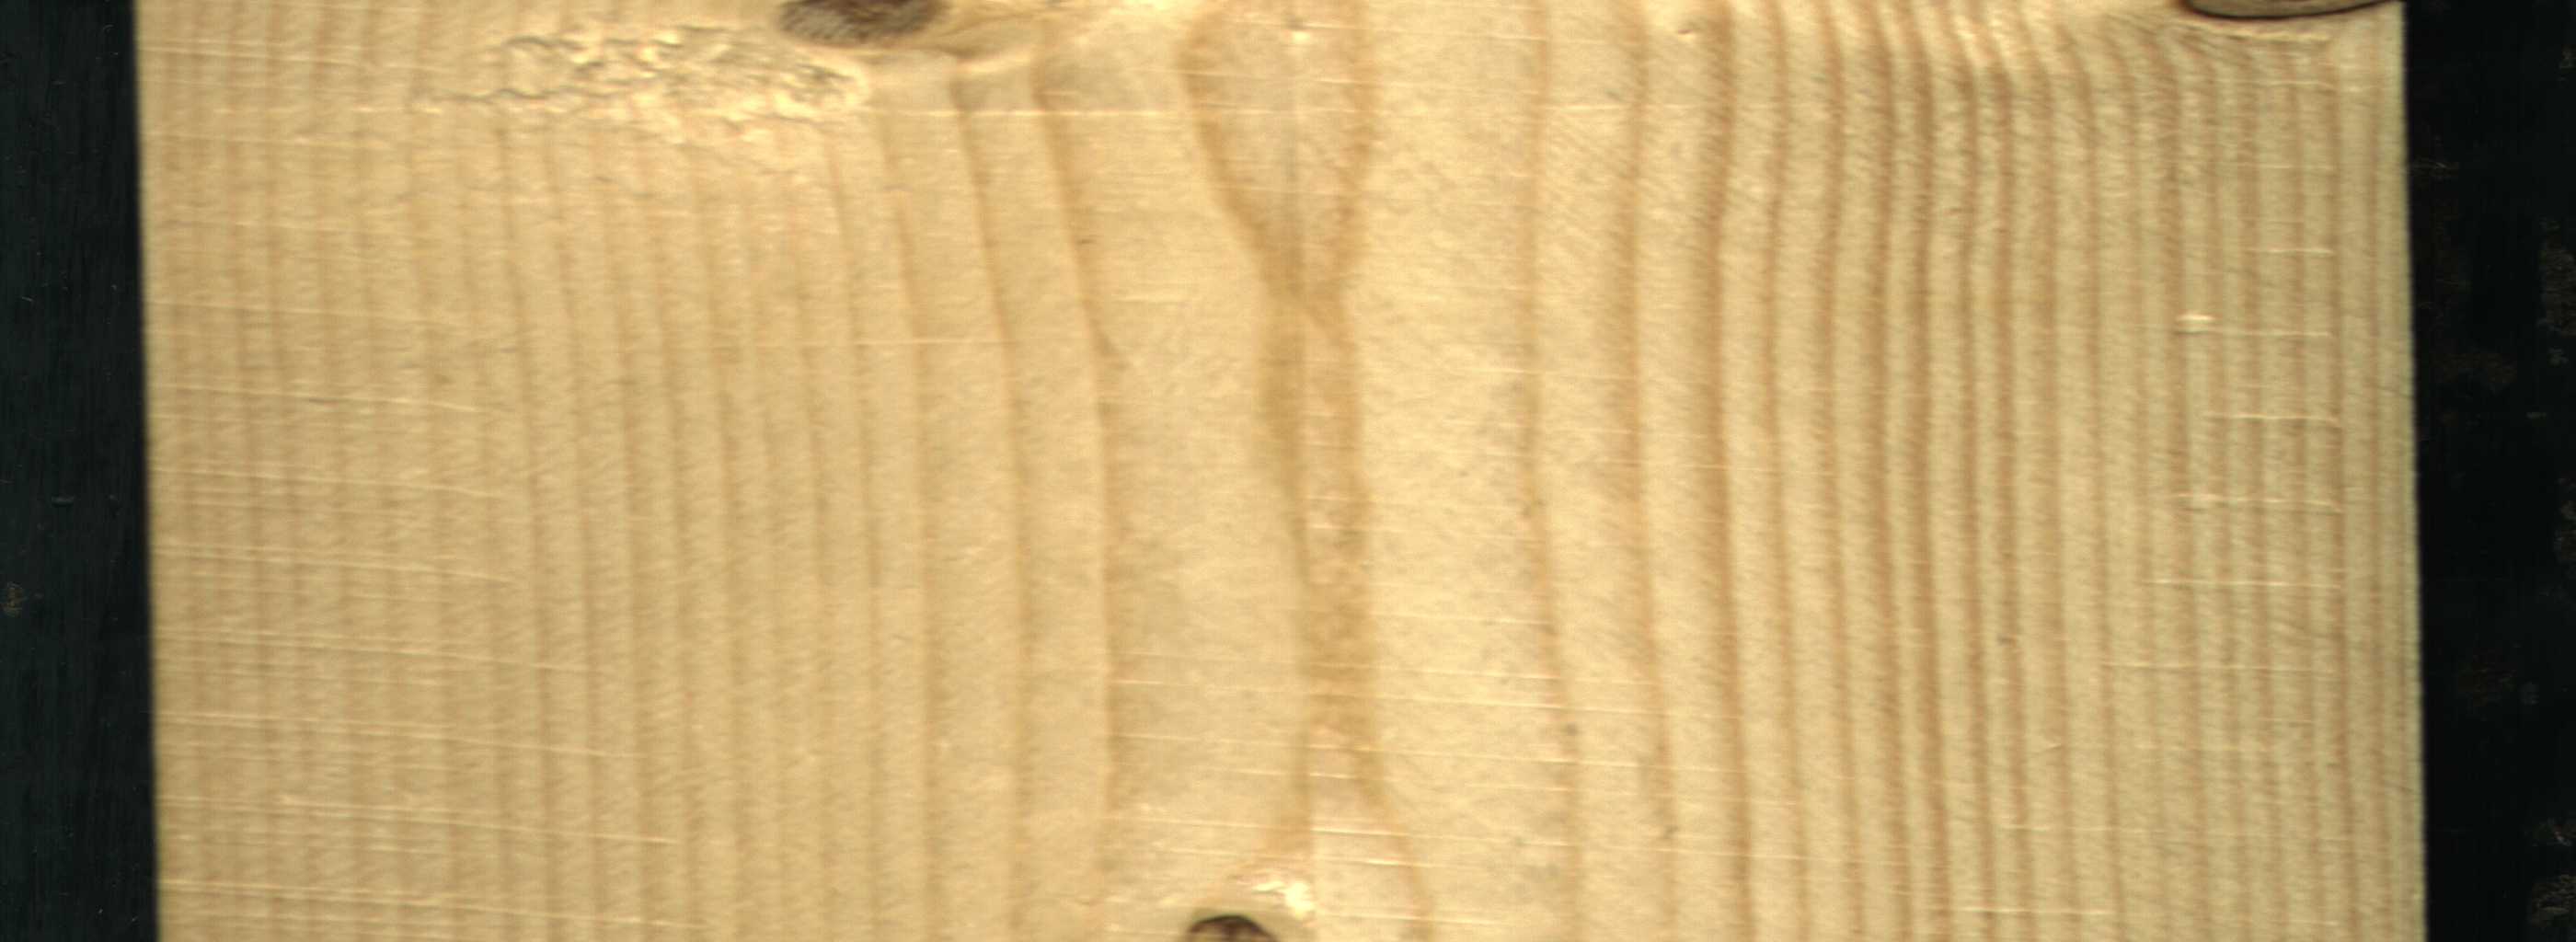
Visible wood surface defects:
Dead_Knot
Live_Knot
Live_Knot